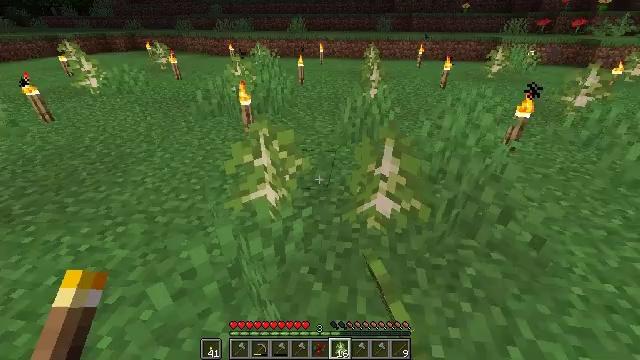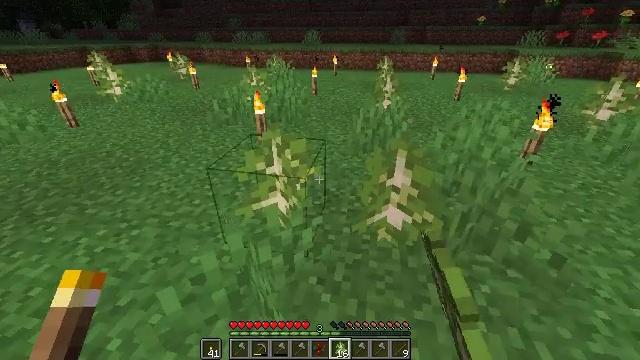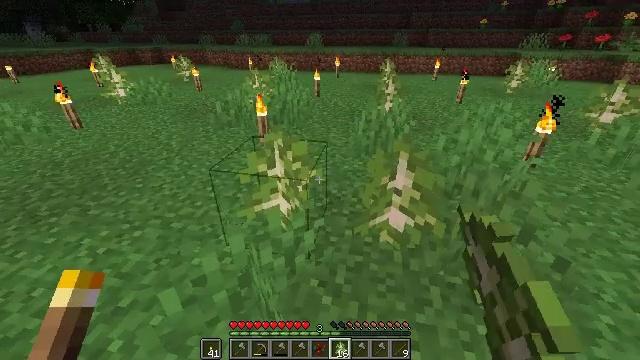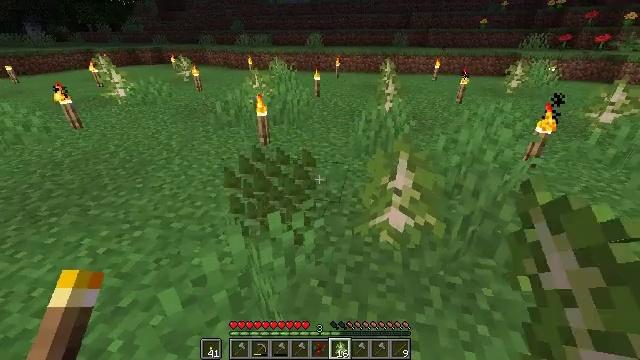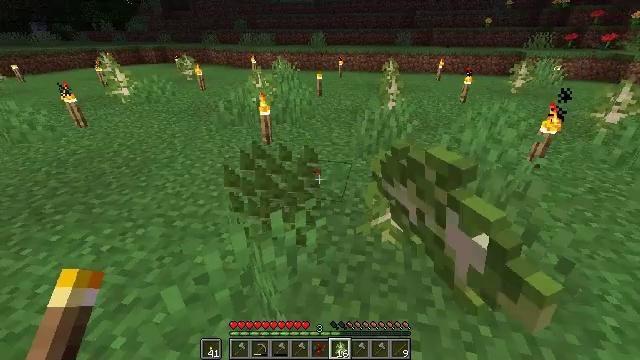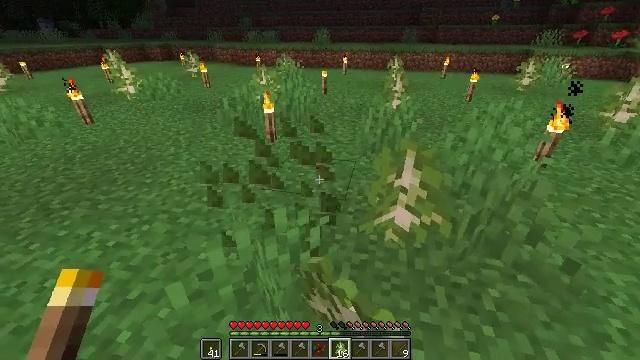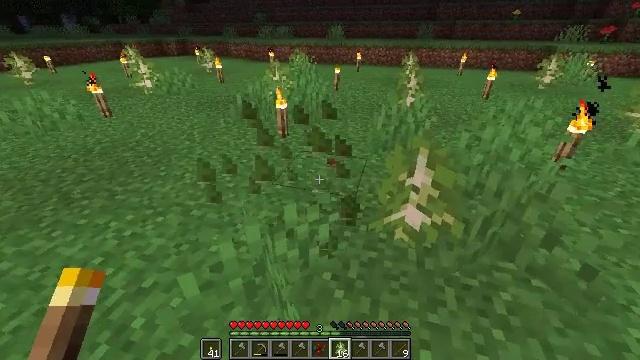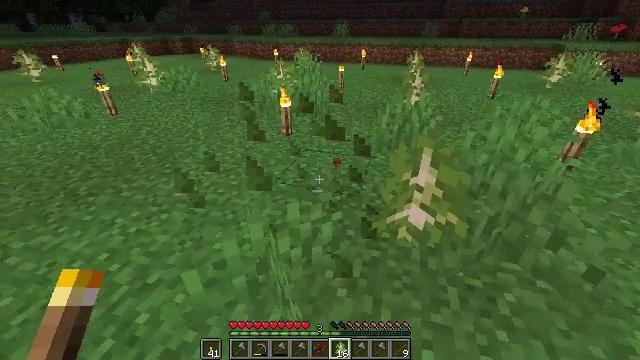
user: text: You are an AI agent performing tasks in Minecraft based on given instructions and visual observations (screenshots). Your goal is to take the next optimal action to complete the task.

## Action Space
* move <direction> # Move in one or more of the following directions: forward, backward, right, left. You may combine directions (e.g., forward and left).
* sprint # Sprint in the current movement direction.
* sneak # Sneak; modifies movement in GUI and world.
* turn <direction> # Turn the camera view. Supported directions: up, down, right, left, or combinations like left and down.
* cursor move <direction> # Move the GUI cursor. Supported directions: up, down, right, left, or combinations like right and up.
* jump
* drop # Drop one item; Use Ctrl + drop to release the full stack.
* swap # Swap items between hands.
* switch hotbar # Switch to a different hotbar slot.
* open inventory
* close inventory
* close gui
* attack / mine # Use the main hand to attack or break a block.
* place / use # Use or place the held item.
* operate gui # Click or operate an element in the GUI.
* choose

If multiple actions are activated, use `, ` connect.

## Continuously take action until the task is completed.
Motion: motion action
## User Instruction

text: Remove the birch sapling from the earth.
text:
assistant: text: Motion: turn left and up
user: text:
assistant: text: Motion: no_op
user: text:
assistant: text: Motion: attack / mine
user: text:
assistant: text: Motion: attack / mine
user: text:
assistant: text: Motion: no_op
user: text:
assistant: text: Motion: turn left
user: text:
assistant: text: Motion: no_op
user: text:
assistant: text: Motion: no_op